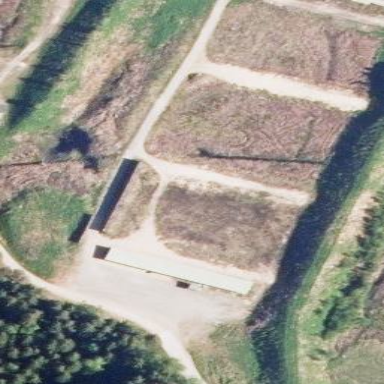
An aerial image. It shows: Shooting range used for military purposes.